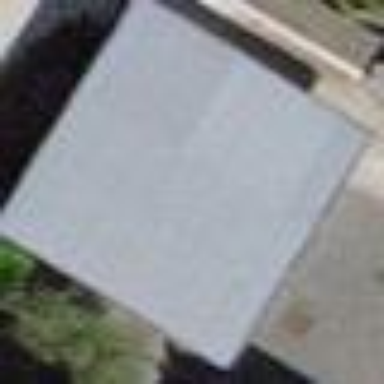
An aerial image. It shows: View of roof of building.